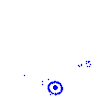
Particle: electron